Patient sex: M
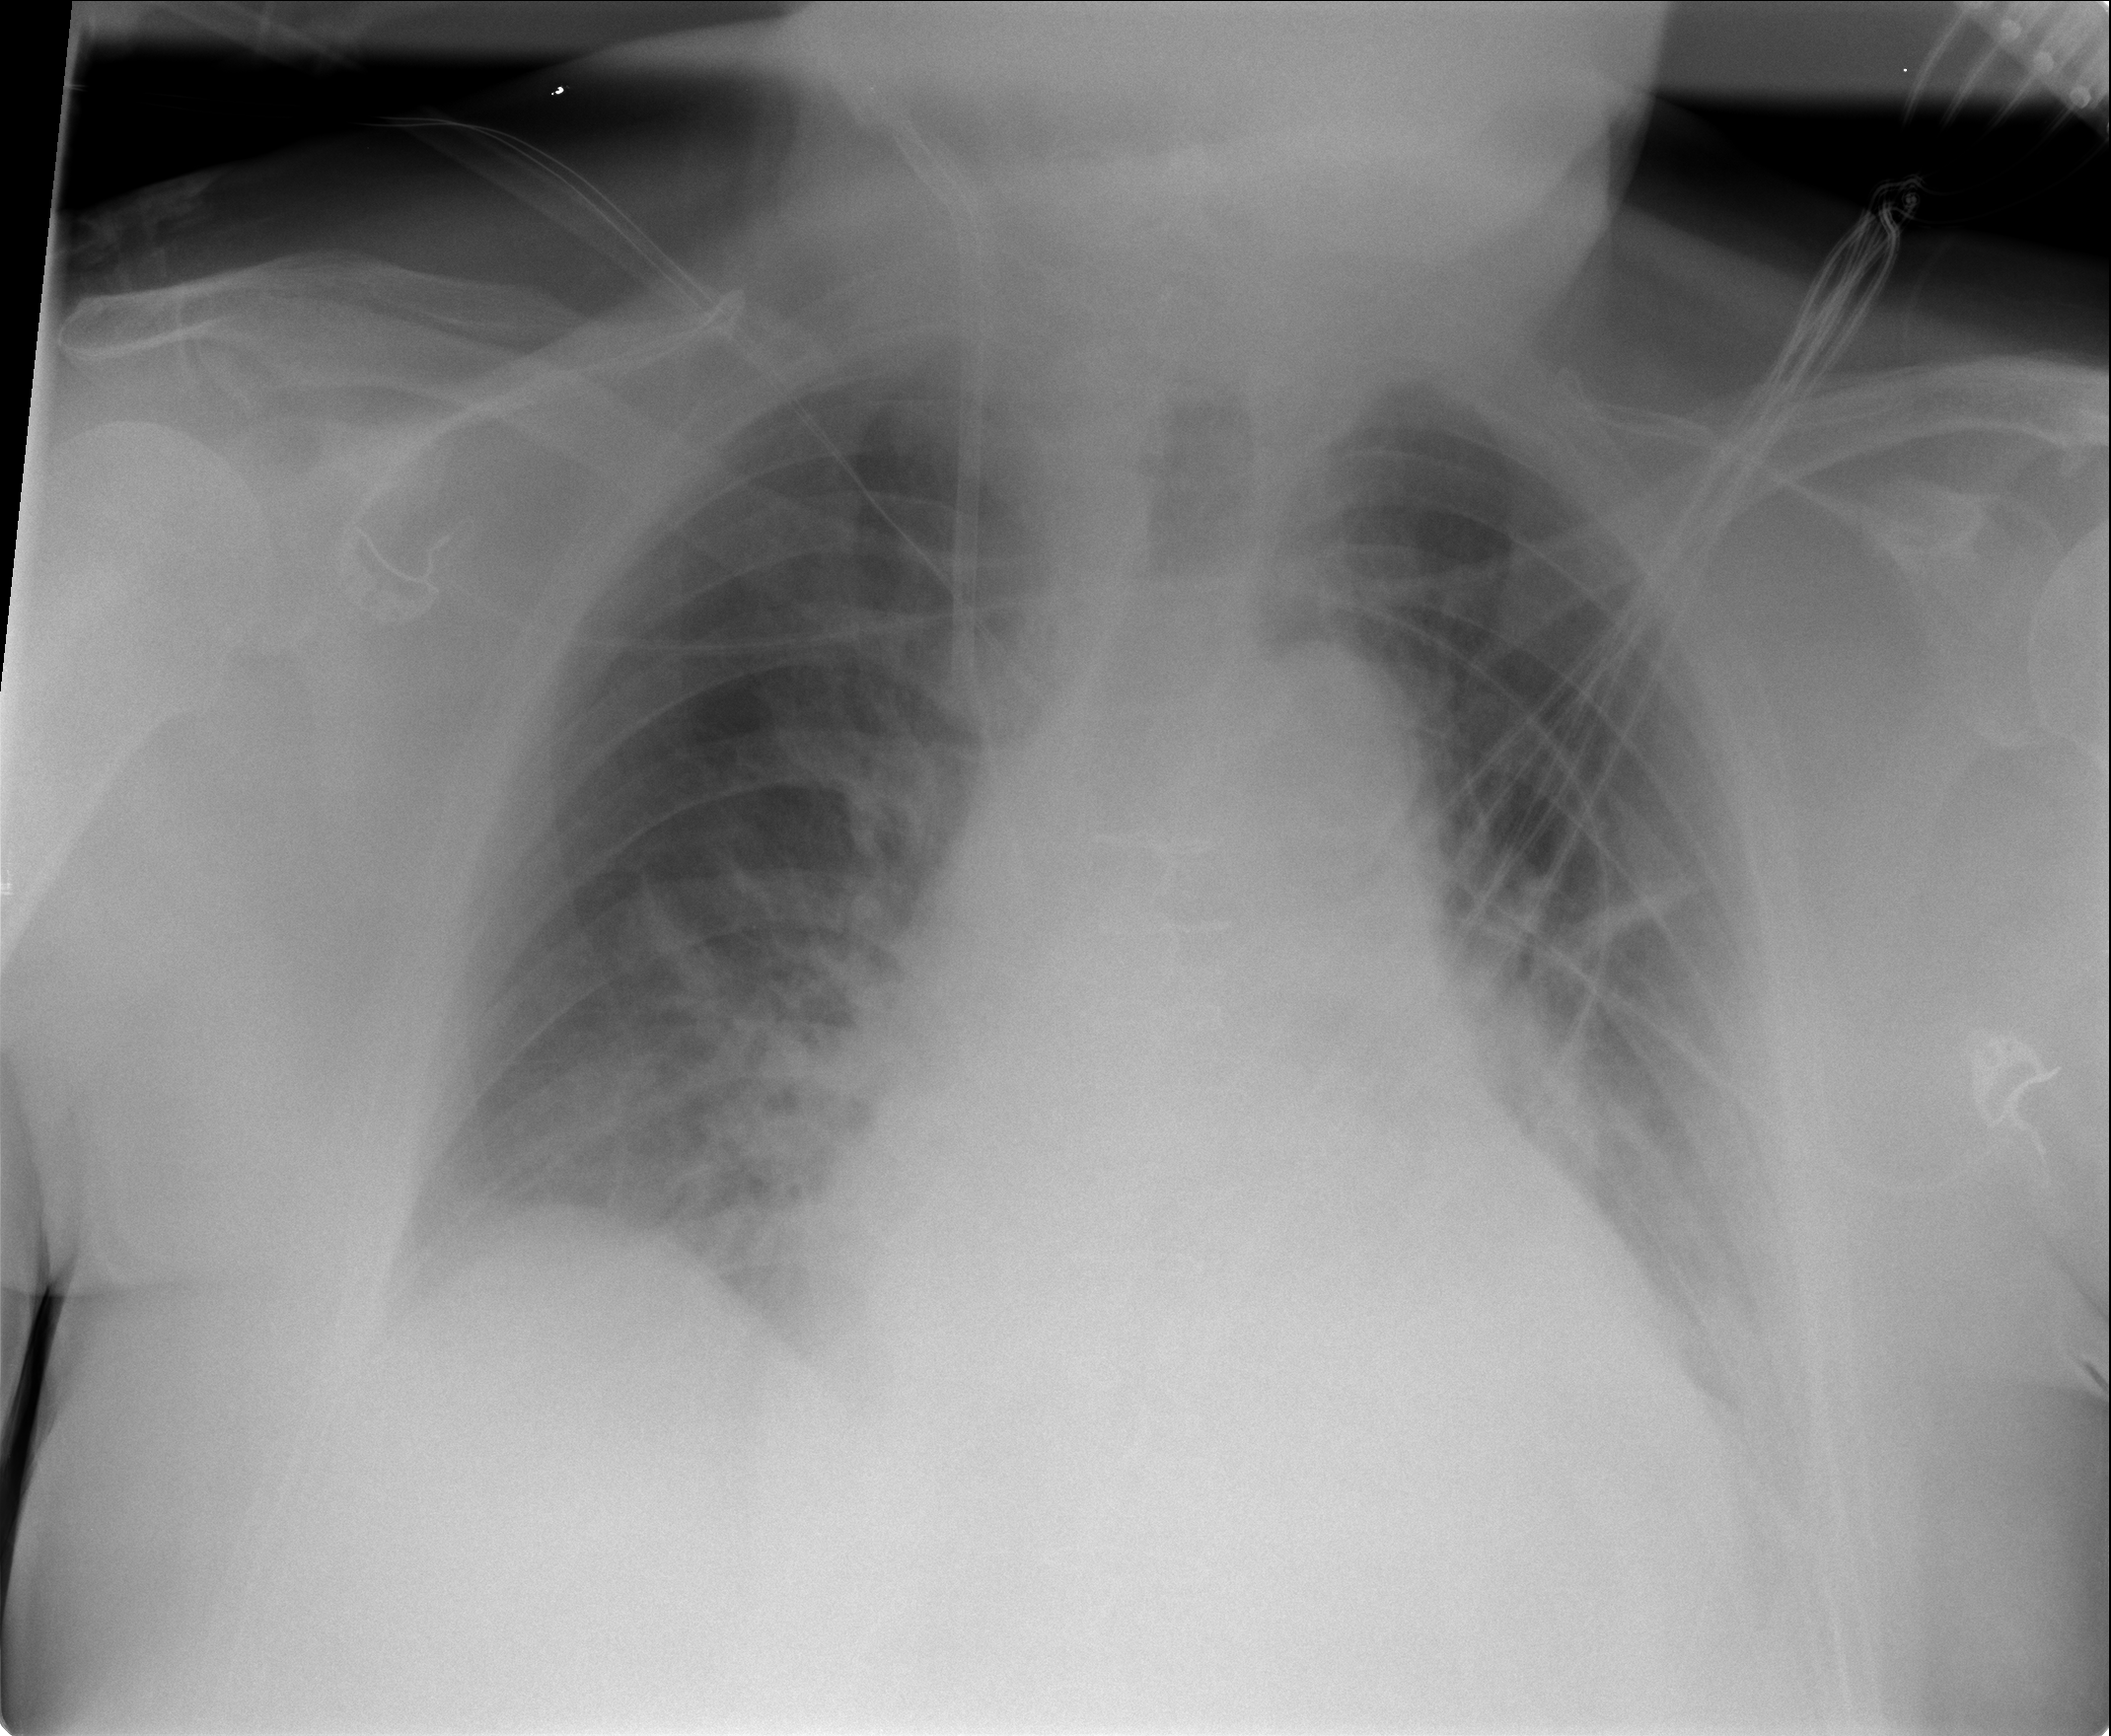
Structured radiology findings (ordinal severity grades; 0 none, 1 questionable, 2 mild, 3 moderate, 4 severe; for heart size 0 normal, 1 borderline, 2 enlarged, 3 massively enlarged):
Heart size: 2
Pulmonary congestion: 0
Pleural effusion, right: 0
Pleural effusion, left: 2
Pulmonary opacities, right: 0
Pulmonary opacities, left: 0
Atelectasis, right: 2
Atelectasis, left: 2